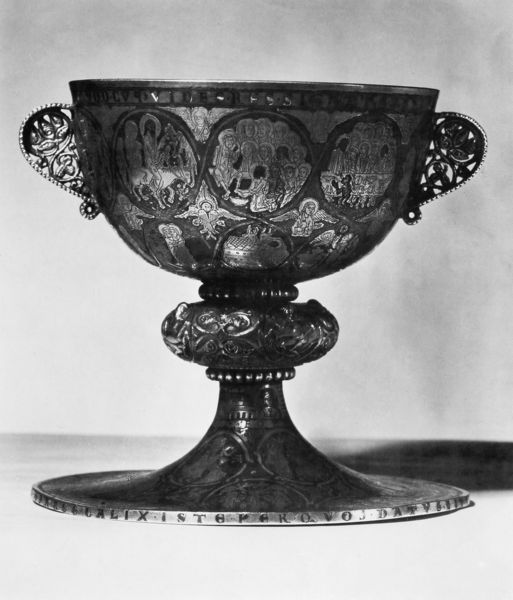
Titel: Patene zum Wiltener Kelch
Institution: Wien, Kunsthistorisches Museum
Schlagwörter: fuß, schatten, menschen, schwarz, ornament, schale, sockel, bild, kirche, kelch, esel, pferd, engel, henkel, krug, vase, relief, bilder, schriftzug, inschrift, verzierung, metall, foto, griff, becher, antike, religion, buchstaben, knauf, christus, jesus, pokal, szenen, zink, latein, apostel, graviert, messkelch